Question: I have been using Matlab to capture images from an uEye Camera at regular
intervals and use them for processing. The following is the small piece of
code that I am using to achieve that,
'''
h=actxcontrol('UEYECAM.uEyeCamCtrl.1','position',[250 100 640 480]);
d=h.InitCamera(1);
check = 1;
str_old = 'img000.jpeg';
m = h.SaveImage('img000.jpeg');
pause(60);
'''
And following are the images captured by the camera. There was no change in the
lighting conditions outside but you can notice the difference in the intensity
levels in the image captured by the camera.

Is there any reason for this?
Allow sometime for the camera to adjust its exposure. I did it by moving the 'pause'
statement to just after the 'InitCamera()' command to delay the image capture by the
camera and give it enough time to adjust itself.
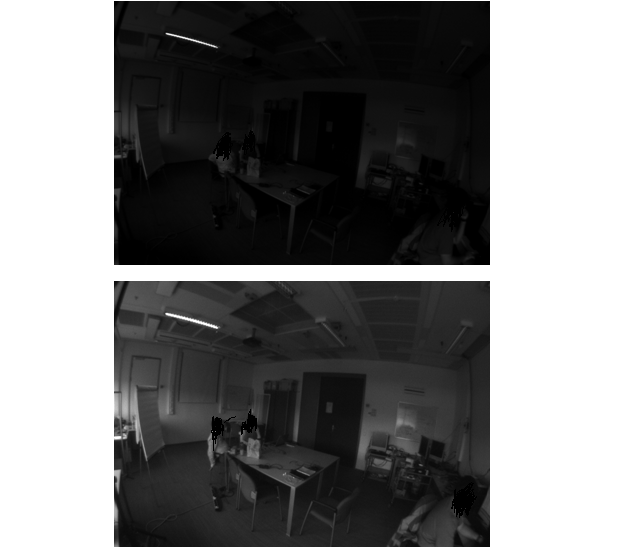
Answer: Allow sometime for the camera to adjust its exposure. I did it by moving the pause statement to just after the InitCamera() command to delay the image capture by the camera and give it enough time to adjust itself.
'''
h=actxcontrol('UEYECAM.uEyeCamCtrl.1','position',[250 100 640 480]);
d=h.InitCamera(1);
pause(60);
check = 1;
str_old = 'img000.jpeg';
m = h.SaveImage('img000.jpeg');
'''